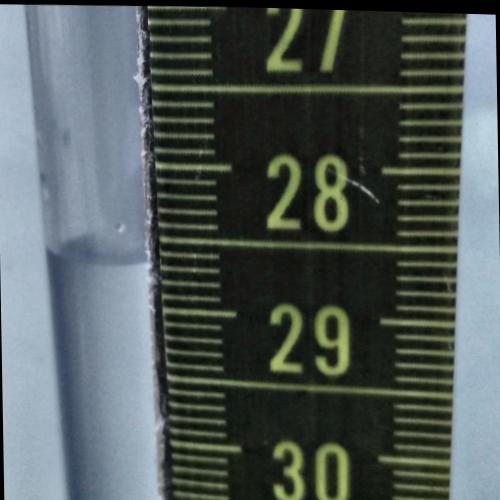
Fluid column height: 28.7 cm